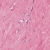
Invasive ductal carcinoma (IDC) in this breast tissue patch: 1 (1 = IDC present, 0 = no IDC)